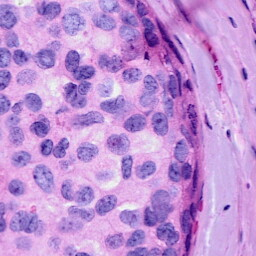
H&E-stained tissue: Breast